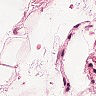
Metastatic tissue present: no